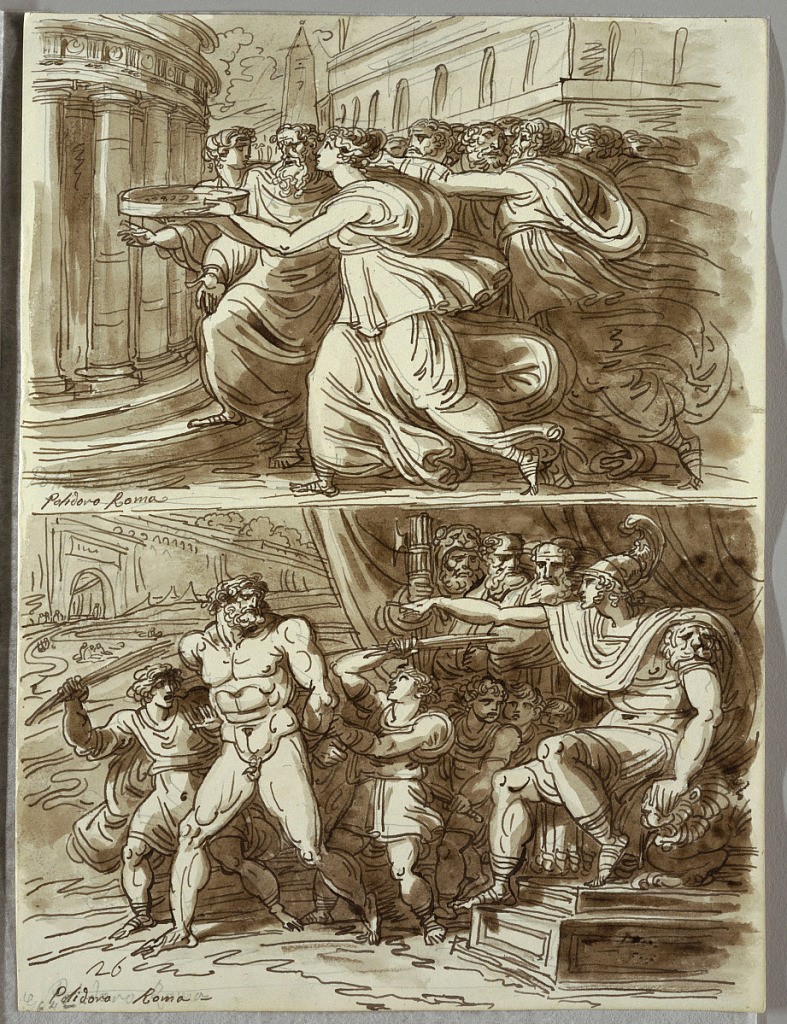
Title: The Vestal Tuccia Carries Water in Sieve; Two Studies after Polidoro da Caravaggio
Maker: Felice Giani, Italian, 1758–1823
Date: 1821–22
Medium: Pen and brown ink, brown wash, over black chalk Support: white heavy wove paper
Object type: Sketchbook folio
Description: Upper drawing of woman carrying round tray rushing left toward round temple; behind her crowd of men, and in distance palace and top of obelisk. Lower drawing of emperor or warrior in classical dress on throne pointing at nude man (oversized), held by two men who
are about to beat him with flails. (The man being beaten may be of normal size, and the others youths.) In background various men, one with fasces, and city wall.